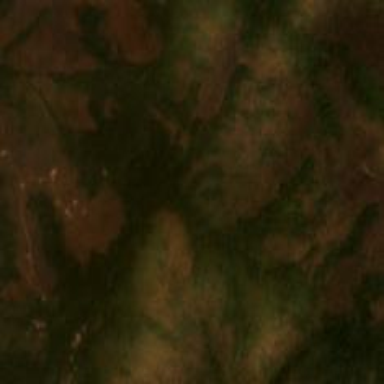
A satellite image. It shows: Forest area.